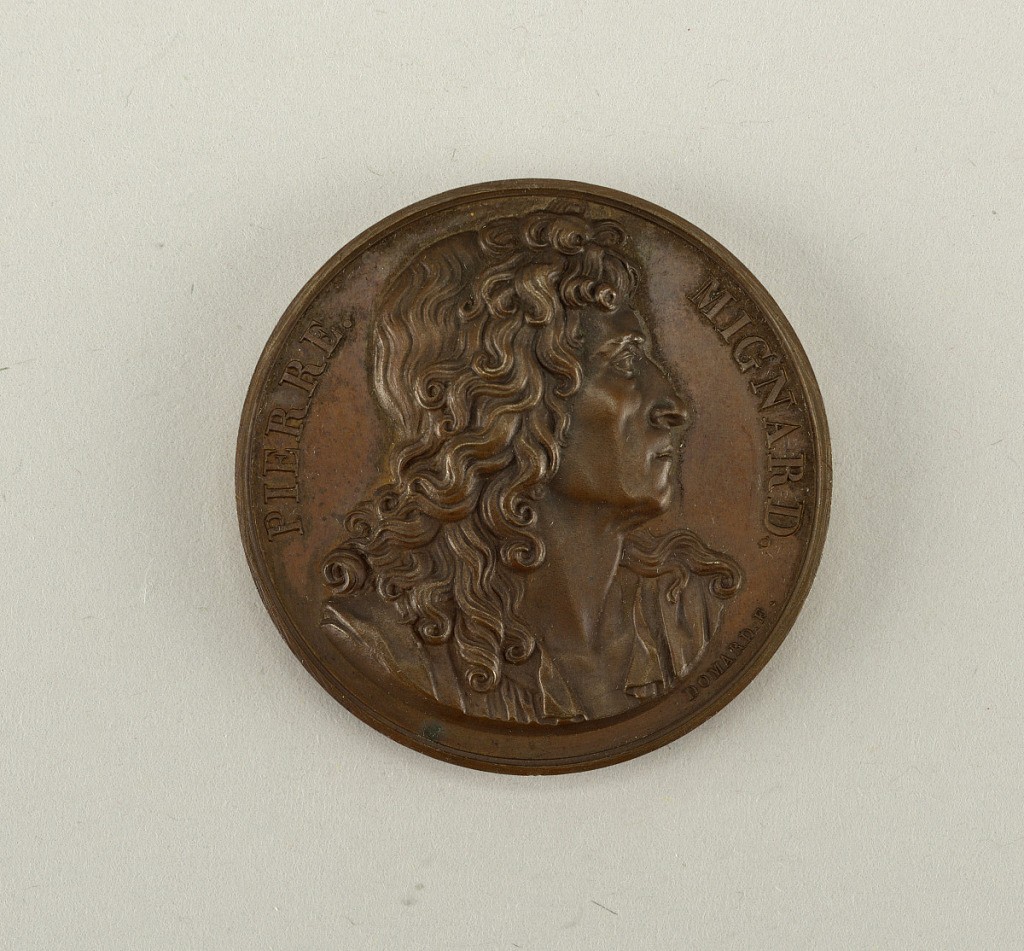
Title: Galerie métallique des grands hommes français (Great Men of France)
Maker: Joseph François Noinard, French, 1792 - 1858
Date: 1817
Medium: Cast bronze
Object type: Medal
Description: Bust of Pierre Mignard (1612 -1695).